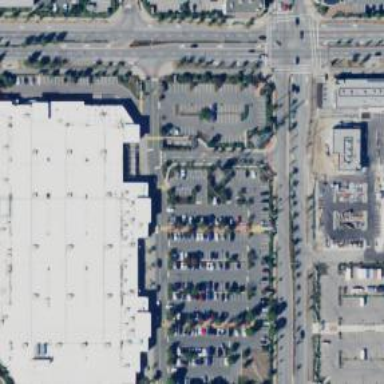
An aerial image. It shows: Retail building hosting department store.